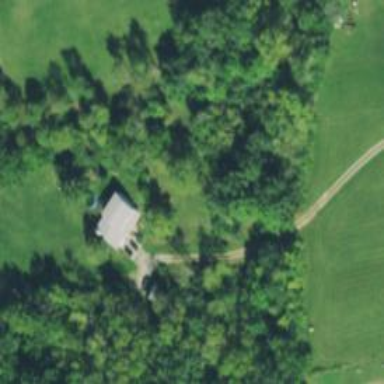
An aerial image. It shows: Driveway.